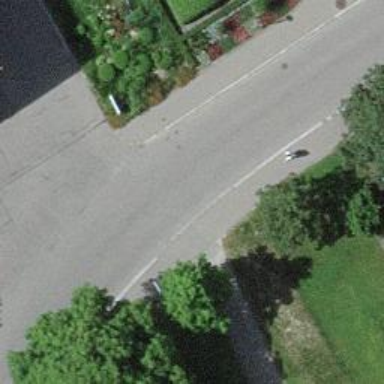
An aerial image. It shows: Kerb barrier.